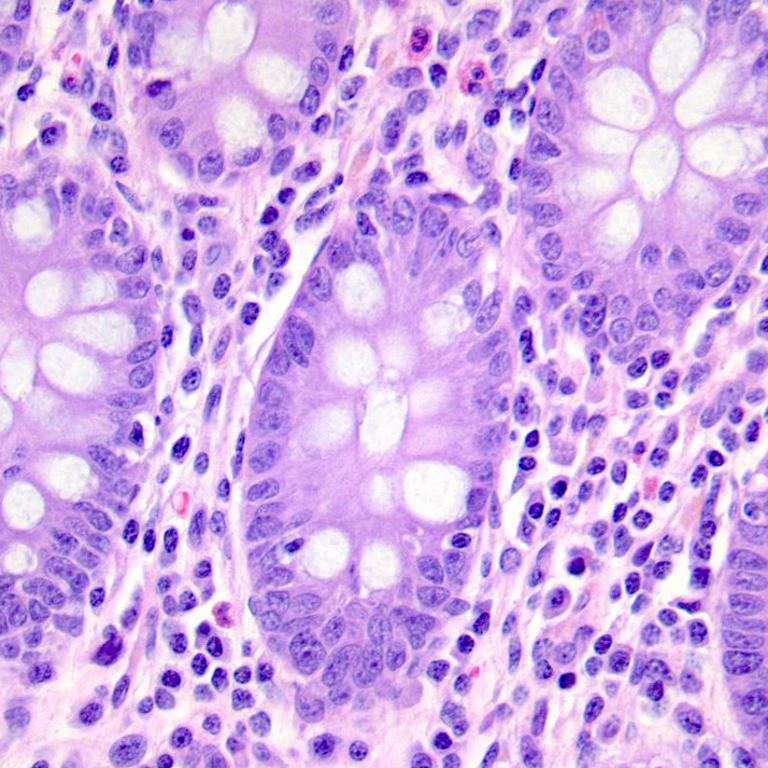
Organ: colon
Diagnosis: benign